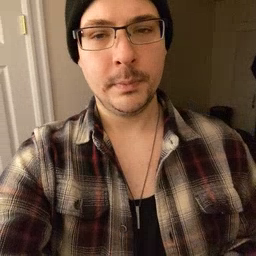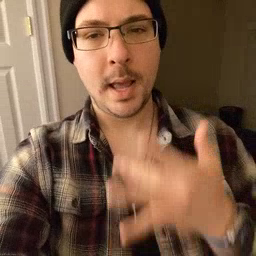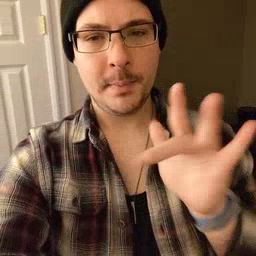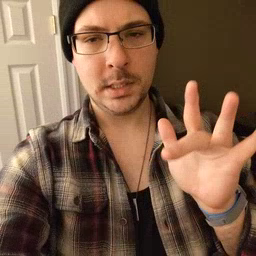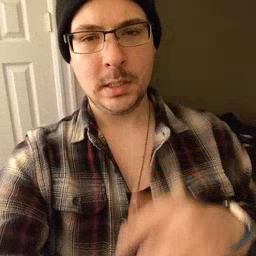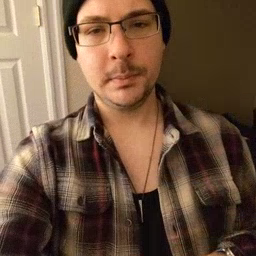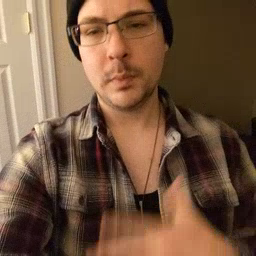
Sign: empty